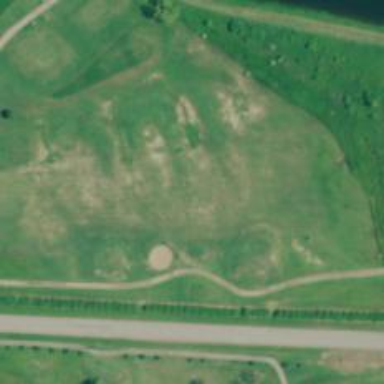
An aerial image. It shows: Golf hole.